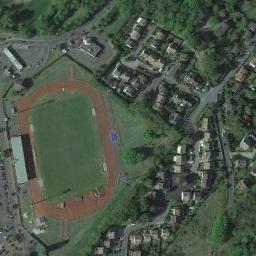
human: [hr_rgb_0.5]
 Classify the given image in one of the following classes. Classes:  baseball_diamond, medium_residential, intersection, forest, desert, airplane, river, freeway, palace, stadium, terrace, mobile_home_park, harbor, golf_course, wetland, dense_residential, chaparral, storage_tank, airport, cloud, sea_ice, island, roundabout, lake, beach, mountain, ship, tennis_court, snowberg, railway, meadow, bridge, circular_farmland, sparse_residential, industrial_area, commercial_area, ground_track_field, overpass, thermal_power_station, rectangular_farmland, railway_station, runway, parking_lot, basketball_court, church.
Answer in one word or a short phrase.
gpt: ground_track_field